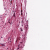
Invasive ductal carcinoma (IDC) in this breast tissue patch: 0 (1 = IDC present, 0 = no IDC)